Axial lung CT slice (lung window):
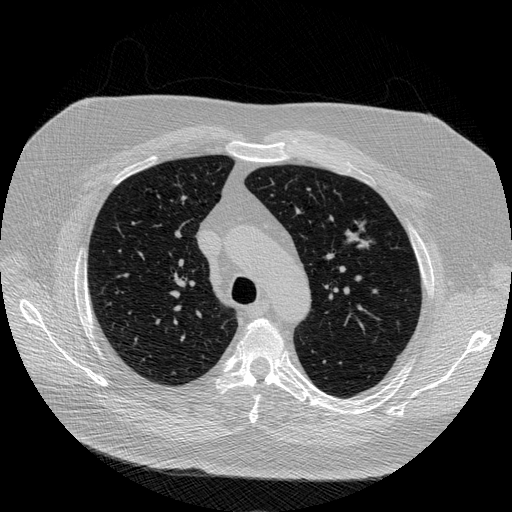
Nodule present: yes
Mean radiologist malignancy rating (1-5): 5